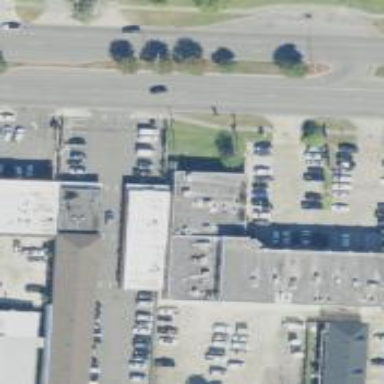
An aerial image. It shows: Building.